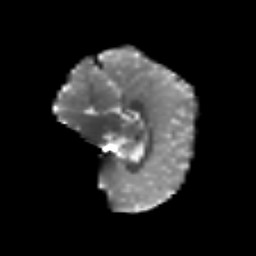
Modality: T2w
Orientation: sagittal
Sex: female
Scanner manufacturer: siemens
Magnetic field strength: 3 T
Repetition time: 5 s
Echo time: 0.071 s